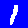
Digit: 1